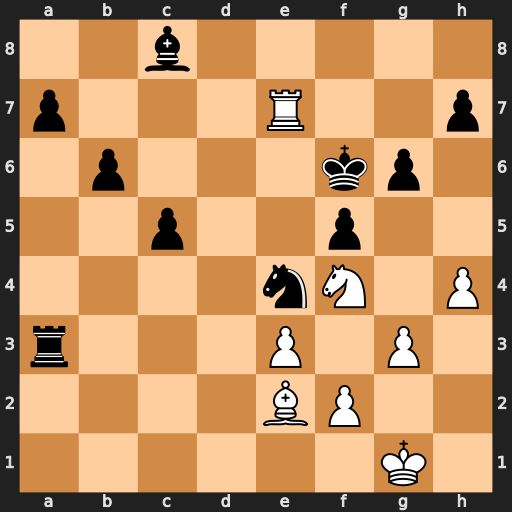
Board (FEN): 2b5/p3R2p/1p3kp1/2p2p2/4nN1P/r3P1P1/4BP2/6K1
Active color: w
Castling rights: -
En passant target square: -
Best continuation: Nd5#